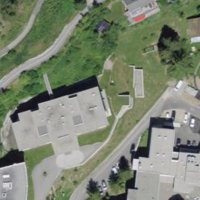
EUNIS habitat code: 54
Species observed at this site:
Acer pseudoplatanus